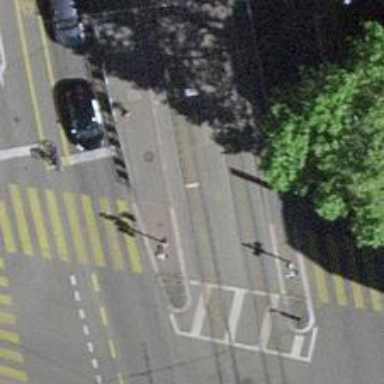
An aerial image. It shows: Tram stop with public transport stop position for trams.